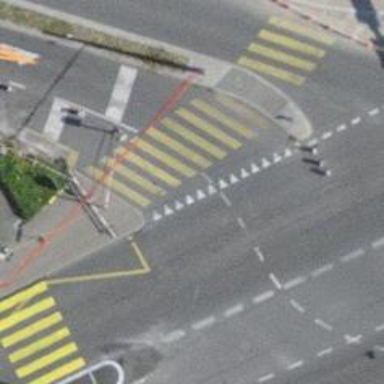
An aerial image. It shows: Zebra crossing controlled by traffic signals.